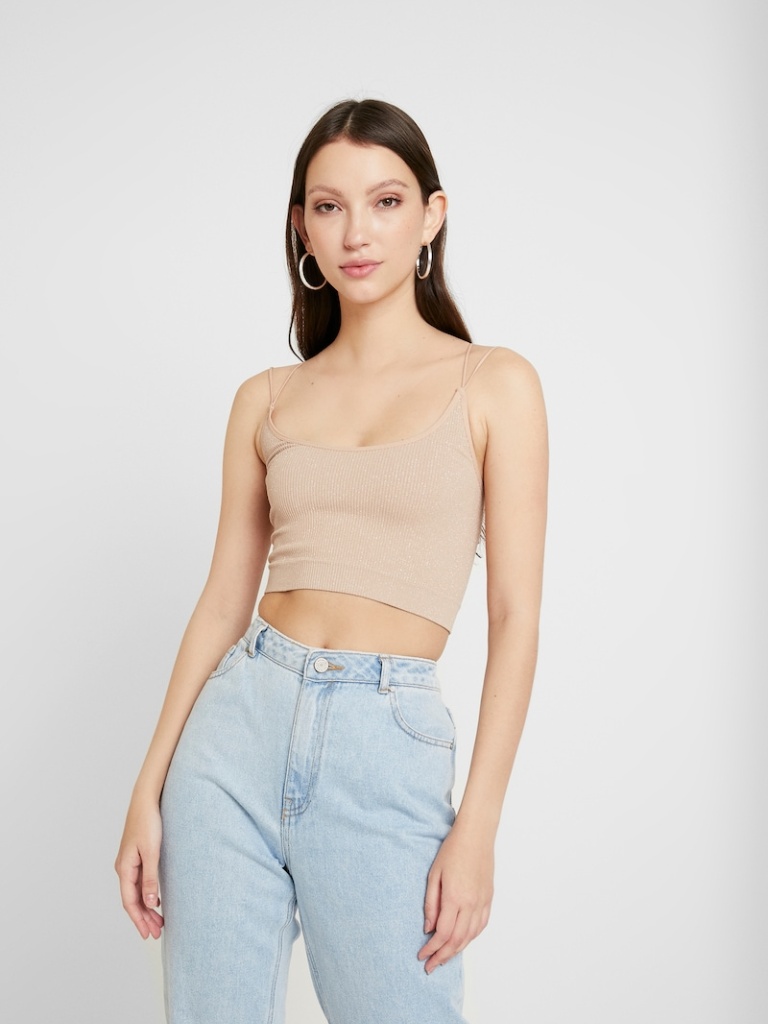
knit tight sleeveless cropped length Untucked scoop tank